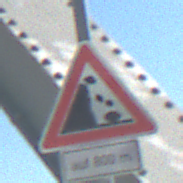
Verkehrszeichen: SteinschlagLinks
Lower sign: LaengeEinerStrecke5
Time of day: MorningAfternoon
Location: Outdoor (Special)
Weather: Clear
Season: NotSpecified
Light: Natural